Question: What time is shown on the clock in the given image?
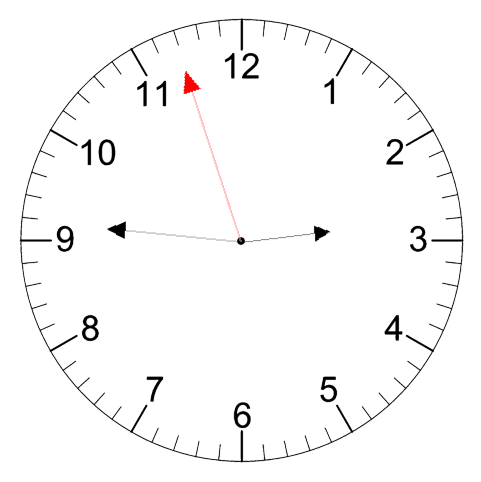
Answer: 02:45:57